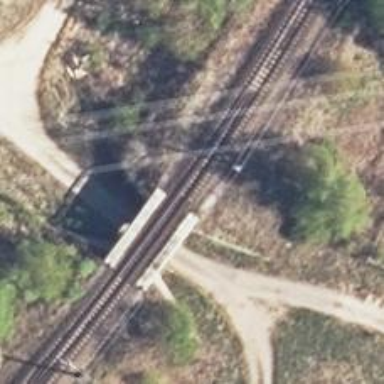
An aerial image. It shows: Bridge over railway tracks supported by embankment. The railway is electrified with contact line.